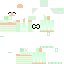
A female human skin with pale skin, wearing brown long hair dressed in a blue tshirt and red pants, featuring a closed mouth.